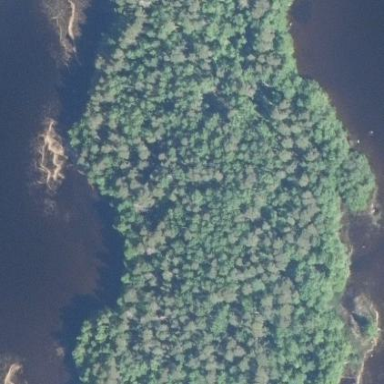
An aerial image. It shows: Forest area.